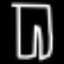
Label: pants